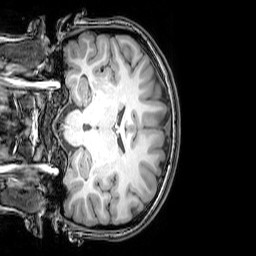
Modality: T1w
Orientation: coronal
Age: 21
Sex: female
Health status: healthy
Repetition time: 0.081 s
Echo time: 0.037 s